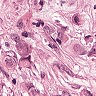
Metastatic tissue present: yes